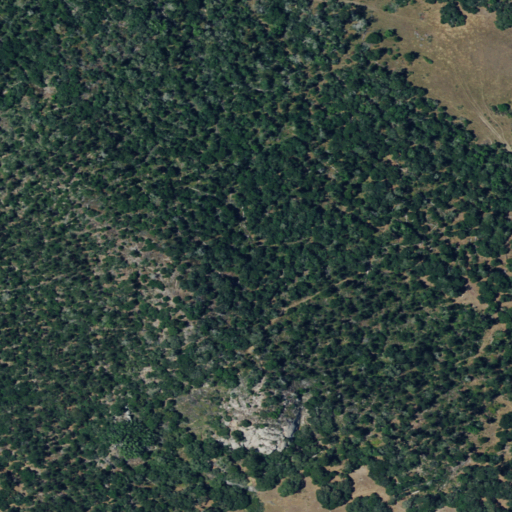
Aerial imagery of mountain in California named Scott Rock containing mixed forest, evergreen forest, shrub, and grassland